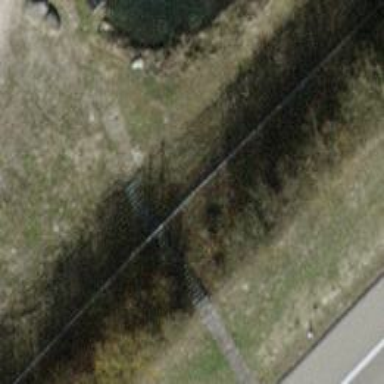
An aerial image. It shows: Road with steps.